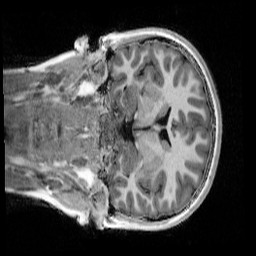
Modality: UNIT1_denoised
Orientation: coronal
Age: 10
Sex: female
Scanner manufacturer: siemens
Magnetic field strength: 3 T
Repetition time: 4 s
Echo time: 0.00303 s